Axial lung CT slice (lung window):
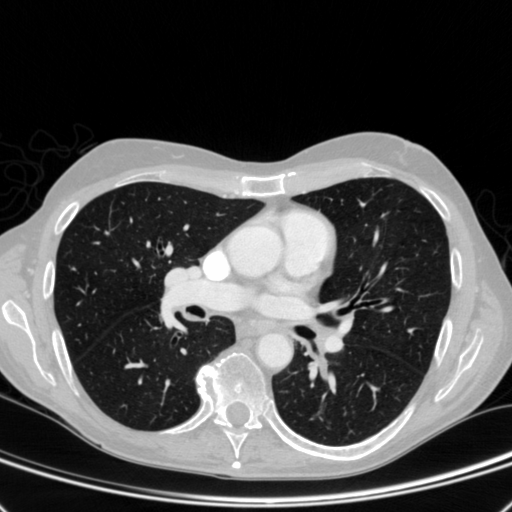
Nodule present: no